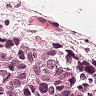
Metastatic tissue present: yes